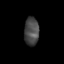
Tissue: skin
Cell type: T cells
Senescence score: 0.2588
Nuclear area (px): 406
Mean DAPI intensity: 72.059